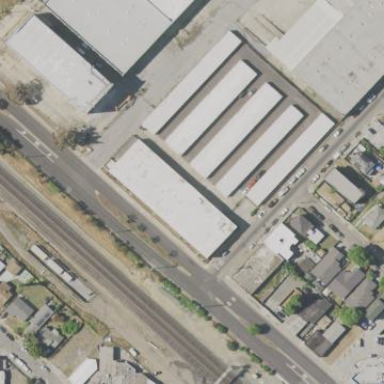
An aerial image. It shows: Warehouse.